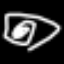
Label: squiggle